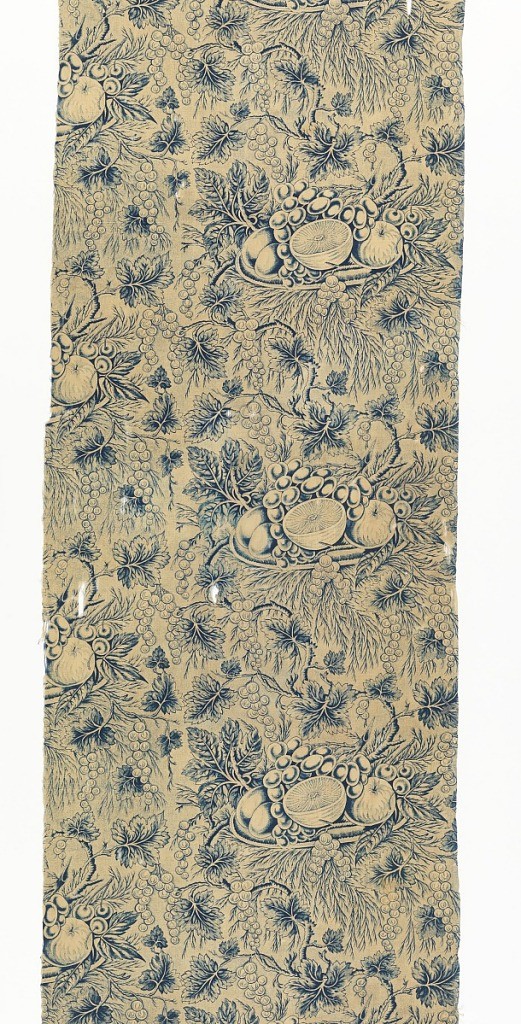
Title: Textile
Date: ca. 1850
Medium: cotton Technique: roller printed
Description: Length of very thin, lightweight cotton printed in blue with a design of a platter of fruit amid foliage and grape vines. Printed area covers selvage on right side.